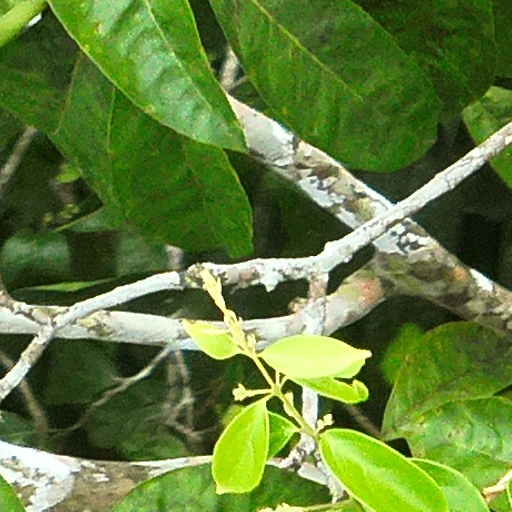
Species: Guapira myrtiflora
GBIF accepted scientific name: Guapira myrtiflora
Crown area (m\u00b2): 97.243